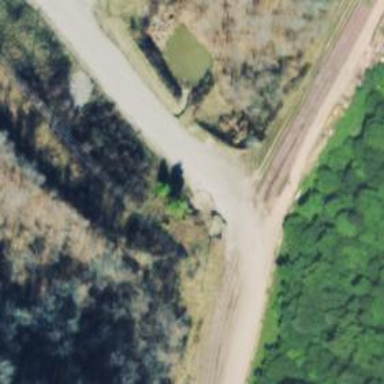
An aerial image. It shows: Railway level crossing.